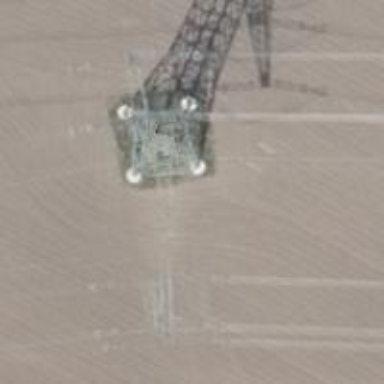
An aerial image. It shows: Power tower.